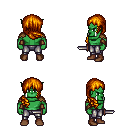
a pixel art fantasy rpg character, male body template, orc, green skin, leather shoulder armor, metal pants, dark blonde right-swept hairstyle, cloth bracers, brown shoes, dagger, four views (front, back, left, right), 2x2 character sprite sheet, small pixel art, hard edges, no anti-aliasing